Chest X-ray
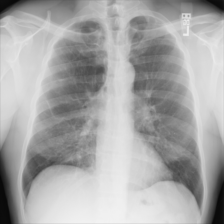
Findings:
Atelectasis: negative
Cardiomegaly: negative
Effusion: negative
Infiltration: negative
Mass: negative
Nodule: negative
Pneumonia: negative
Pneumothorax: negative
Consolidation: negative
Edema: negative
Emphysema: negative
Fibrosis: negative
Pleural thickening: negative
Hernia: negative